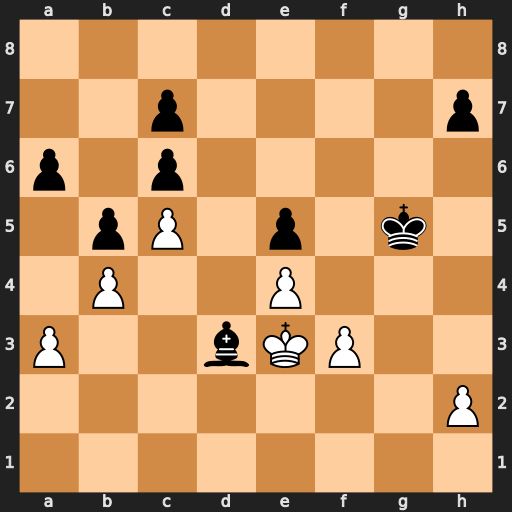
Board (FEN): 8/2p4p/p1p5/1pP1p1k1/1P2P3/P2bKP2/7P/8
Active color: w
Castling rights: -
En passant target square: -
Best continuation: Kxd3 Kf4 Ke2